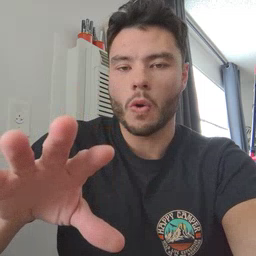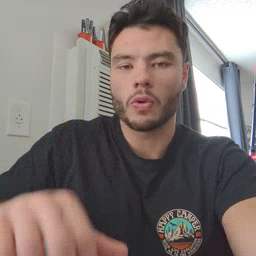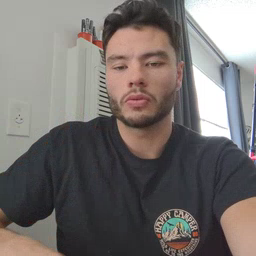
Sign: blow